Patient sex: F
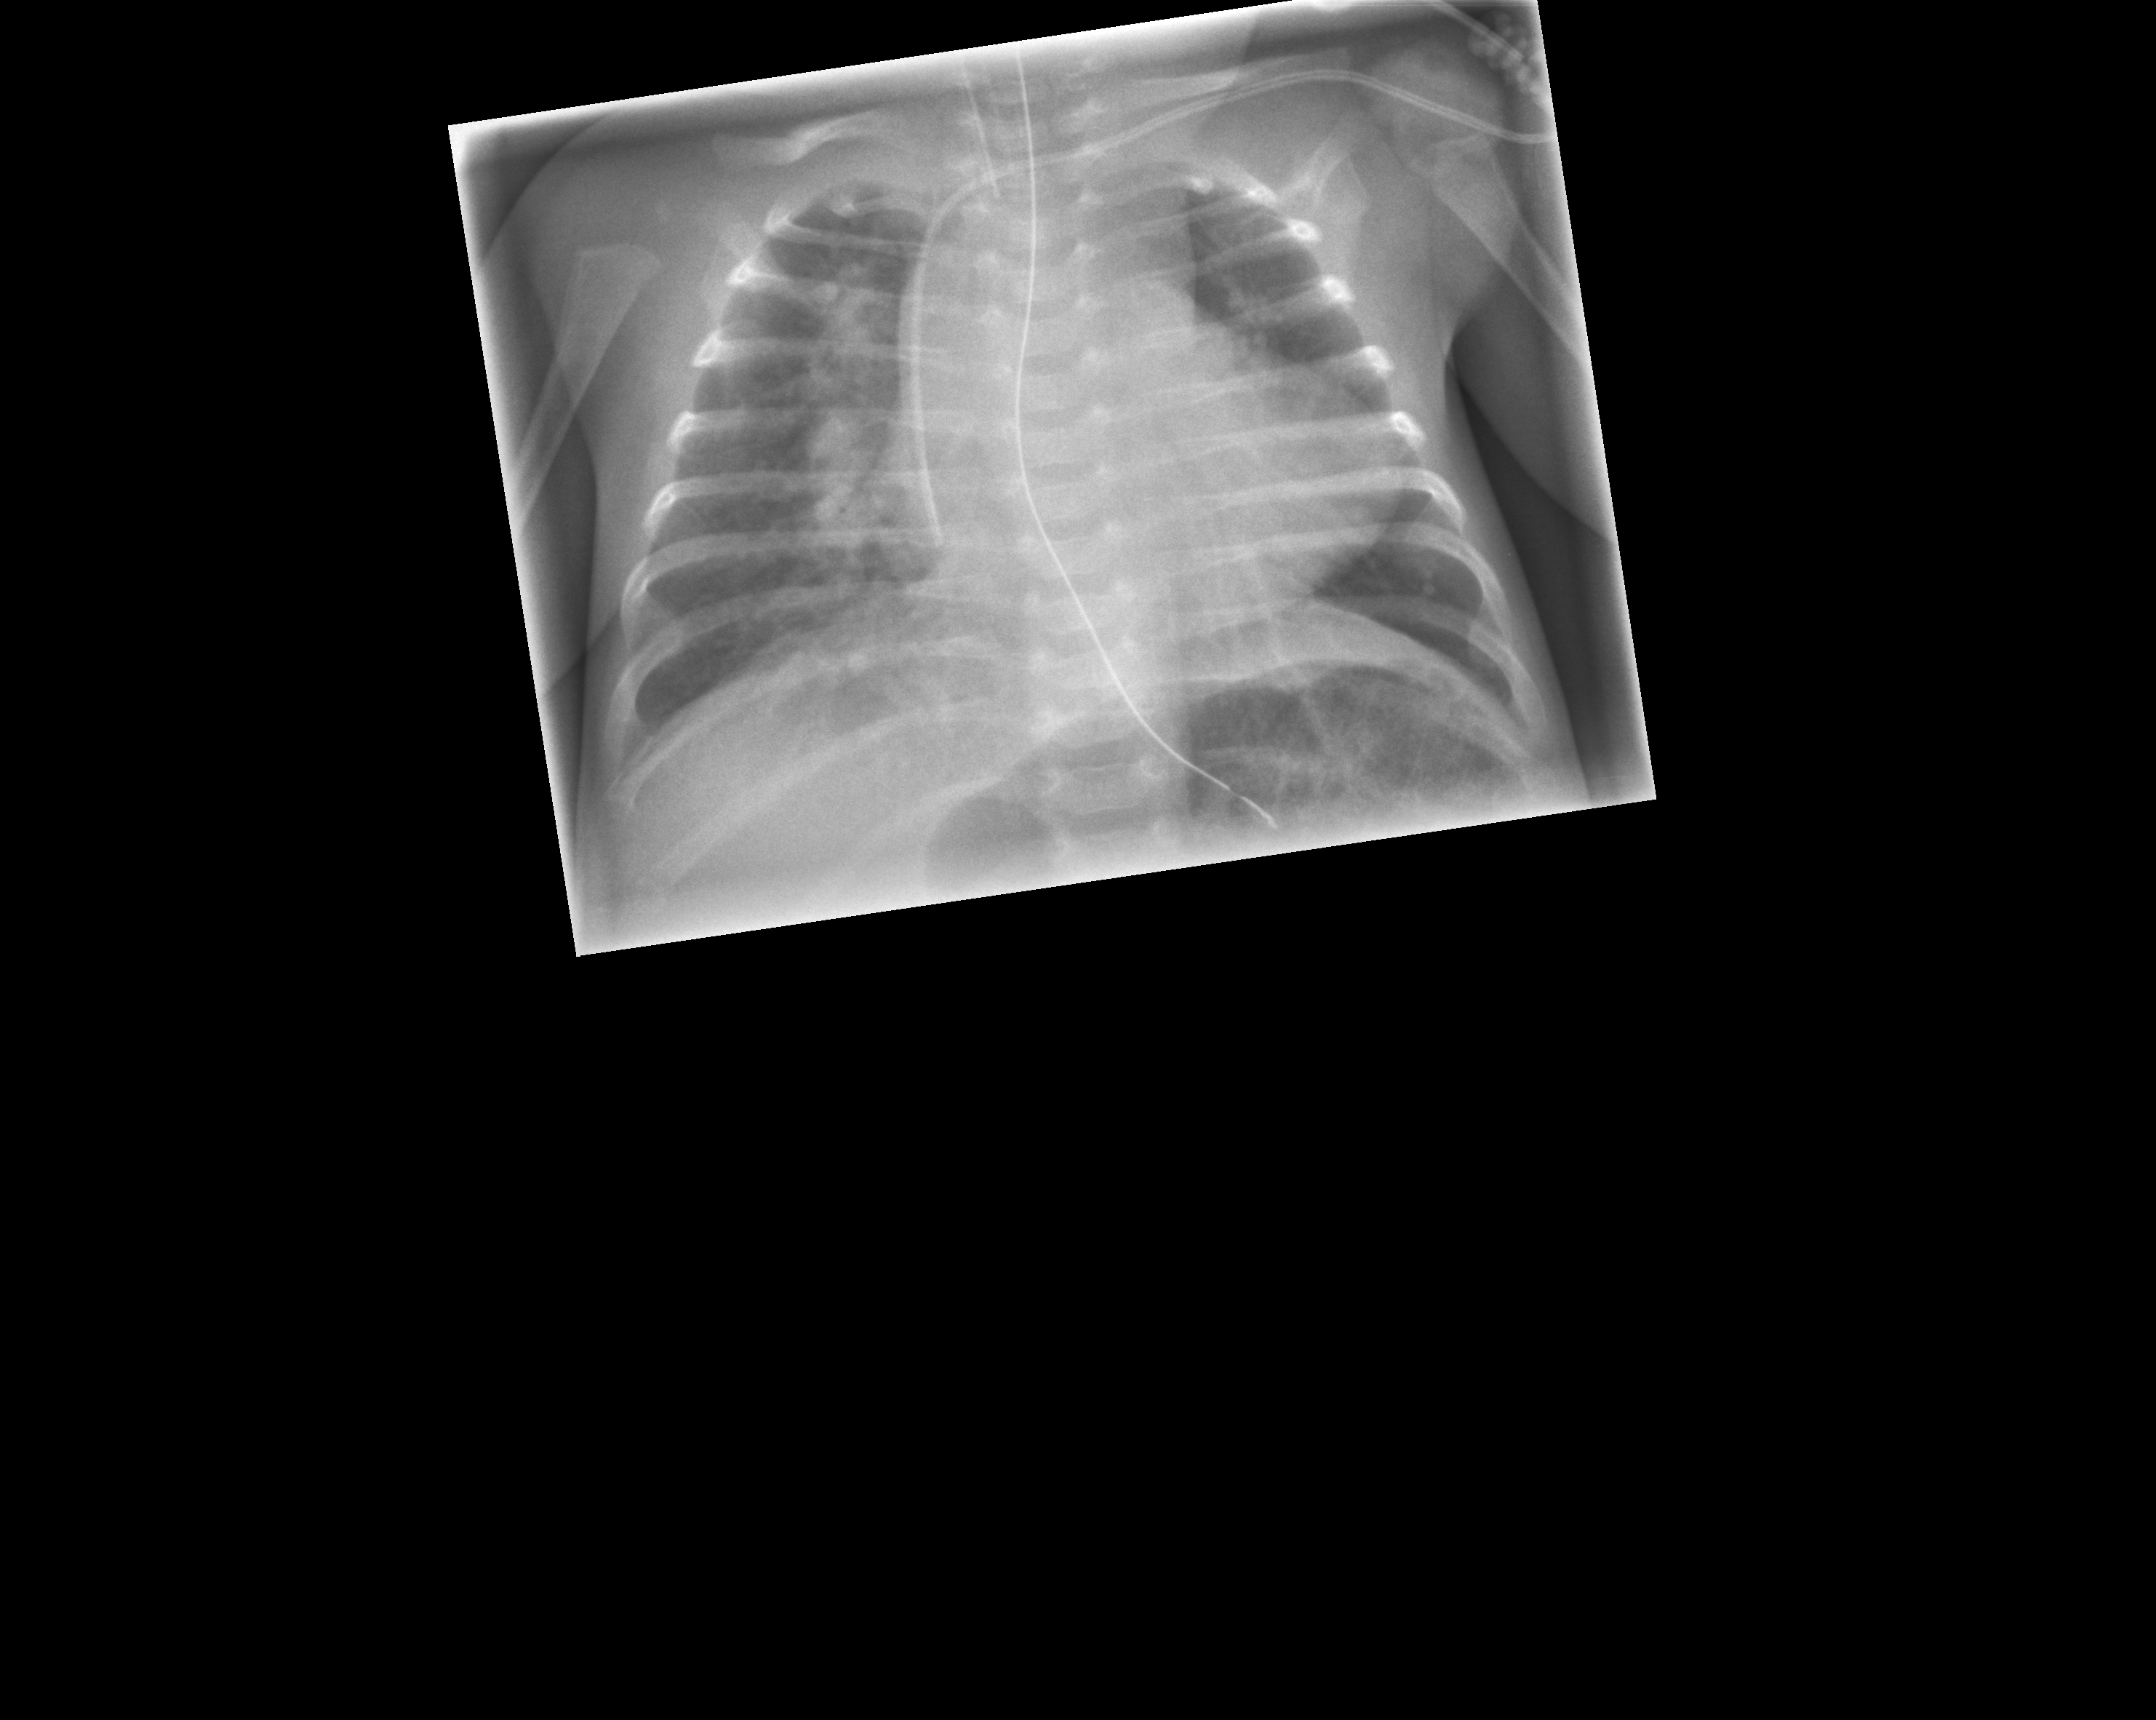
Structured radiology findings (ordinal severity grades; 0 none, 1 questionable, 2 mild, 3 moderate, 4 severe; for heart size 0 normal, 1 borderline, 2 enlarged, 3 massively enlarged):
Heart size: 2
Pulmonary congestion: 3
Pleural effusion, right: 0
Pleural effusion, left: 0
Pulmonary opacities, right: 3
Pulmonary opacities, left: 0
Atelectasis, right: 0
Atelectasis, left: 0